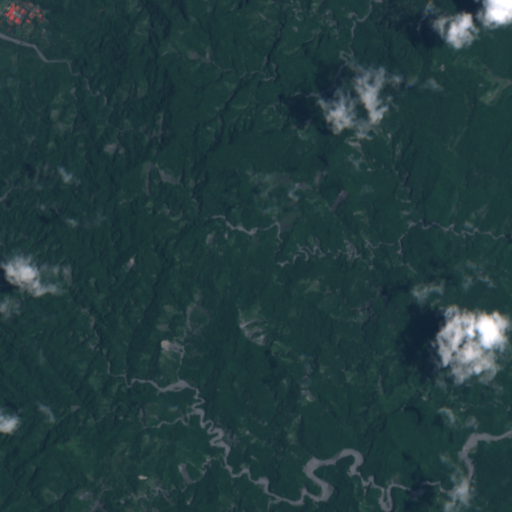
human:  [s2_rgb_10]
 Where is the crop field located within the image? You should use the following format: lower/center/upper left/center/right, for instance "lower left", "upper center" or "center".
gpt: The crop field is located in the upper left of the image.
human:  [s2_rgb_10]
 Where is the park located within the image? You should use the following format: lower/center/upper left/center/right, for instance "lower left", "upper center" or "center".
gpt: The park is located in the upper left of the image.
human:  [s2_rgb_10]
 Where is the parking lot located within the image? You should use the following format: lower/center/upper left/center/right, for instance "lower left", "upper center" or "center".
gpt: The parking lot is located in the upper left of the image.
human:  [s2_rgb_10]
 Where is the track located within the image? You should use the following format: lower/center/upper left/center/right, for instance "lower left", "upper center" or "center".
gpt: The track is located in the upper left of the image.
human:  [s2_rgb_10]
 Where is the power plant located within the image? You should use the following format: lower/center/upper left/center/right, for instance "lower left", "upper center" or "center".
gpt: There is no power plant in the image.